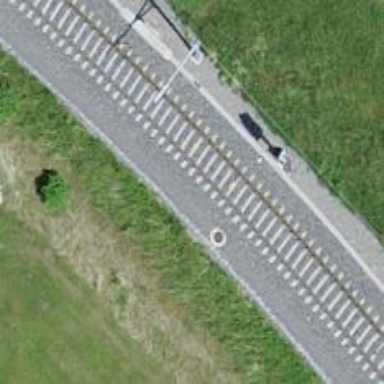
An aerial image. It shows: Railway signal.